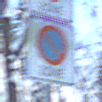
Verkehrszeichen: BeginnEingeschraenktesHalteverbotZone
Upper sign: BeginnZone20
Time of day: MorningAfternoon
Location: Outdoor (Nature)
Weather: Clear
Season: Winter
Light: Natural